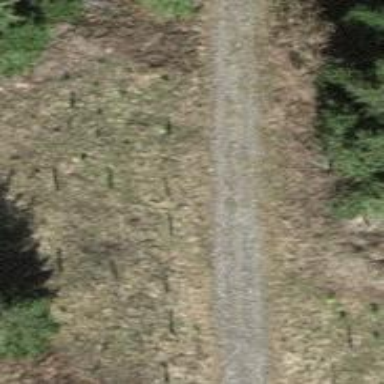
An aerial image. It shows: Track with grade 4 track type.